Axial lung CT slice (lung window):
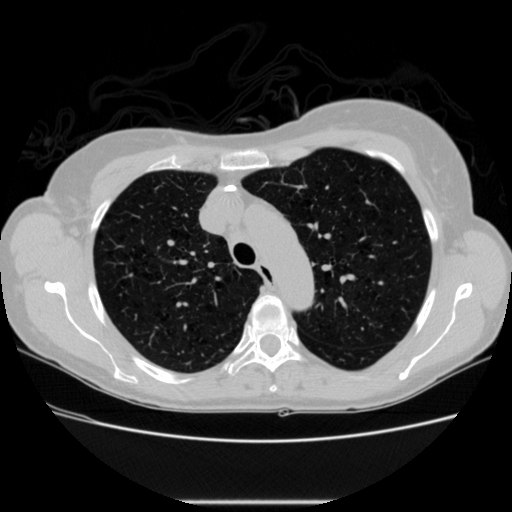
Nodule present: no